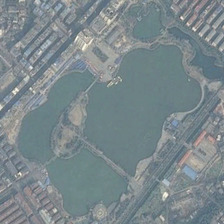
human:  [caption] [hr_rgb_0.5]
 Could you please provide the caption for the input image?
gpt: many buildings are around a park with some green trees and two ponds .

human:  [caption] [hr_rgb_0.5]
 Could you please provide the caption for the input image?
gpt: many buildings are around a park with some green trees and two ponds .

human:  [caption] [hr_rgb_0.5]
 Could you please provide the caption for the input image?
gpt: many buildings are around a park with some green trees and two ponds .

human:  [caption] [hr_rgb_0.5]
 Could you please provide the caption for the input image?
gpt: many buildings are around a park with some green trees and two ponds .

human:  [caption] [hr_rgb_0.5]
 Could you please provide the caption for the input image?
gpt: many buildings are around a park with some green trees and two ponds .